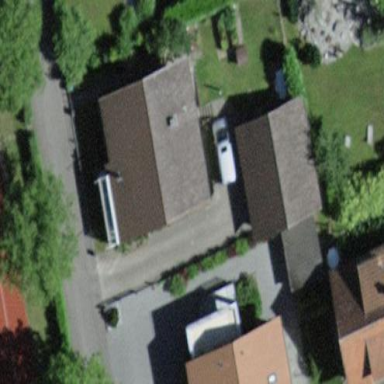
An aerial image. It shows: Residential building.